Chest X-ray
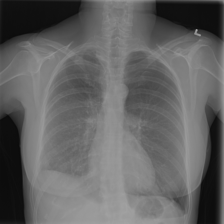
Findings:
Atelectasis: negative
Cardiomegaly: negative
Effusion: negative
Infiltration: negative
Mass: negative
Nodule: negative
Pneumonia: negative
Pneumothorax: positive
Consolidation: negative
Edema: negative
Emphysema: negative
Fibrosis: negative
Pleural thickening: negative
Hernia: negative